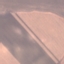
Land use / land cover: AnnualCrop